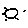
Label: sun